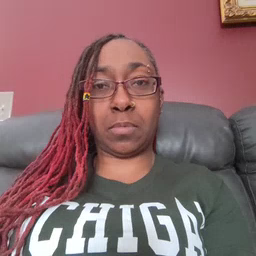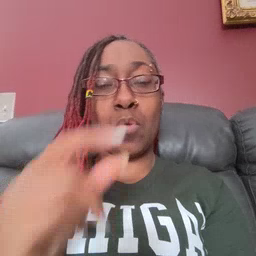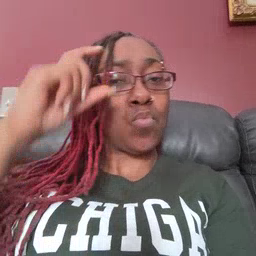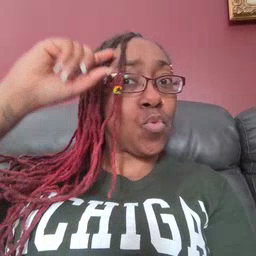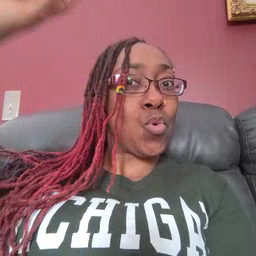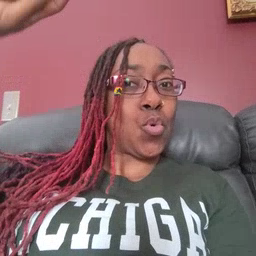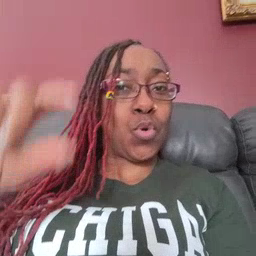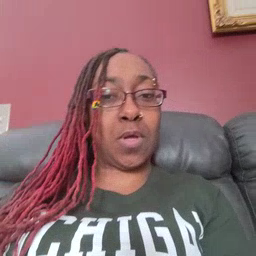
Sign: moon